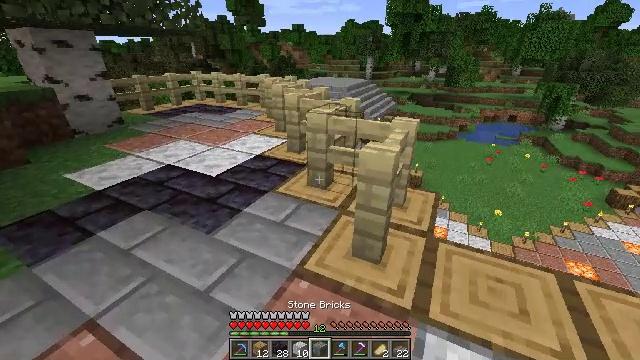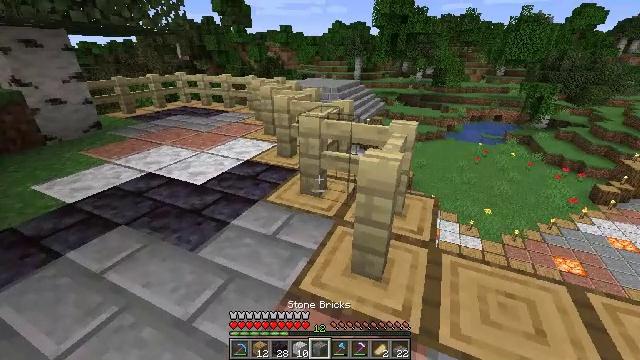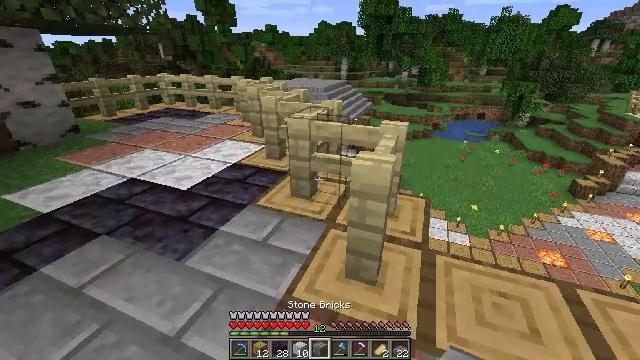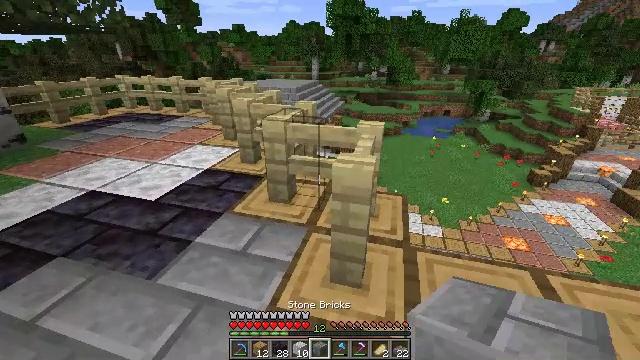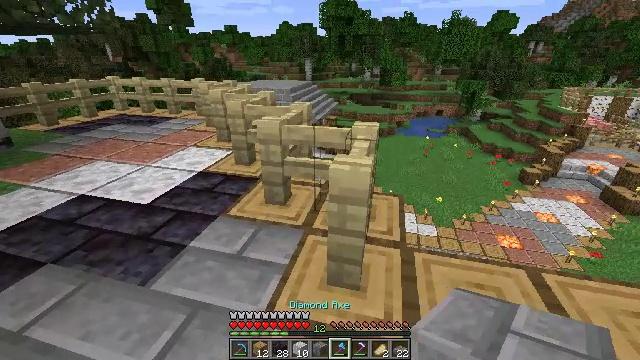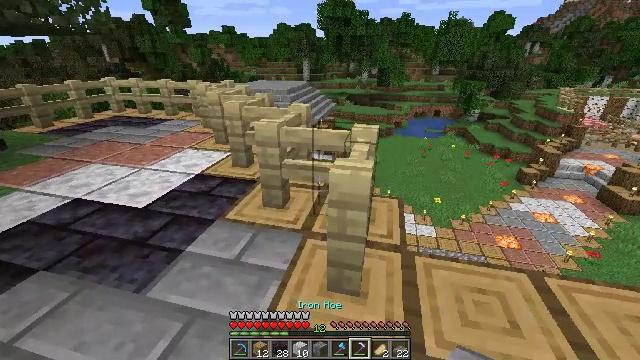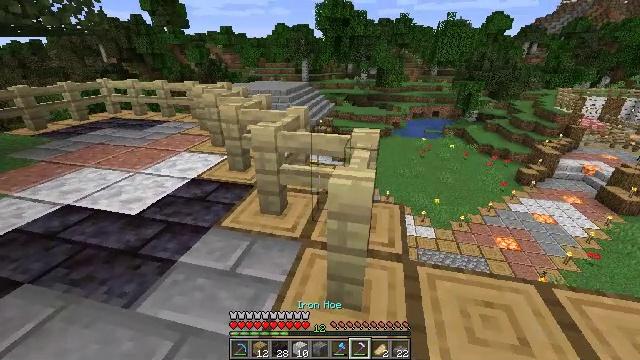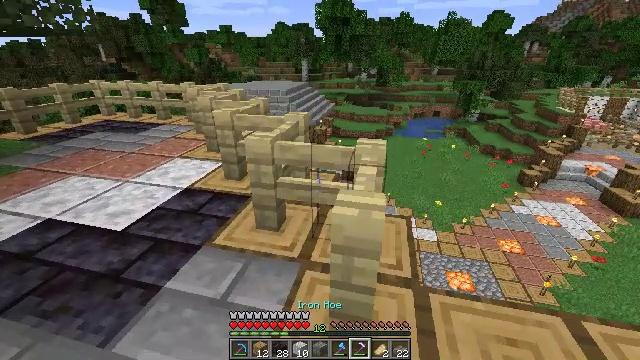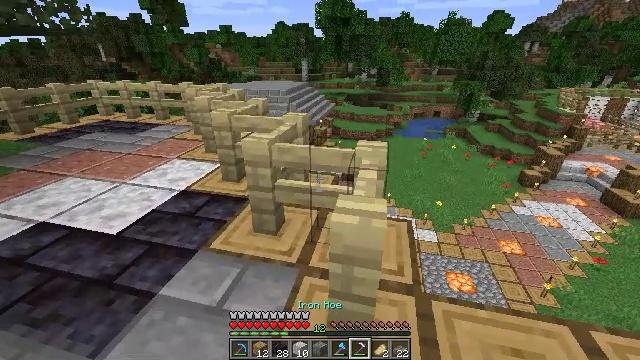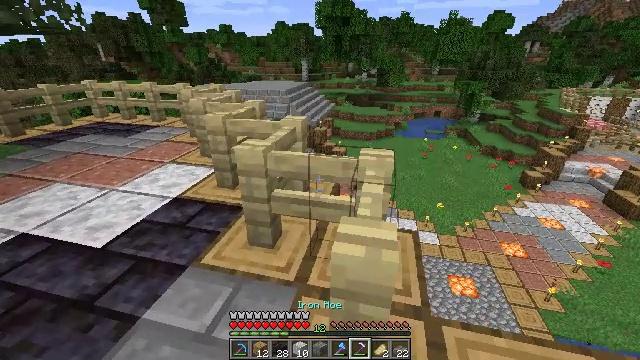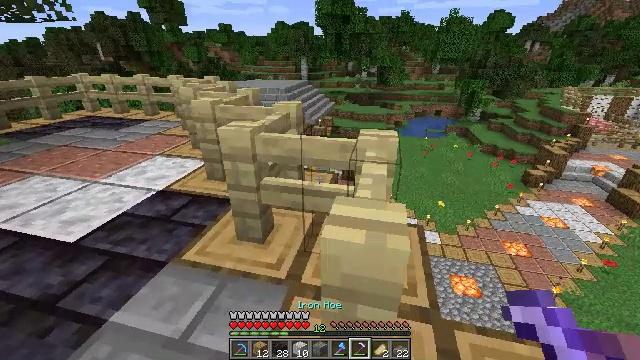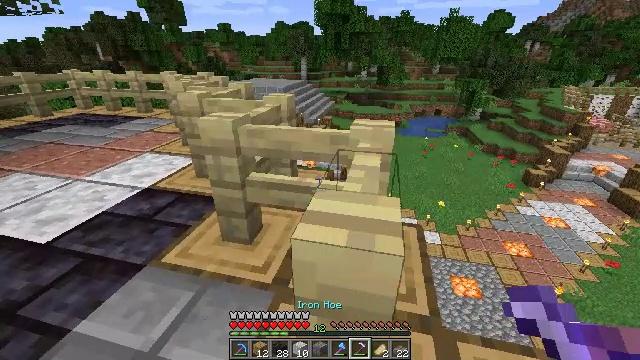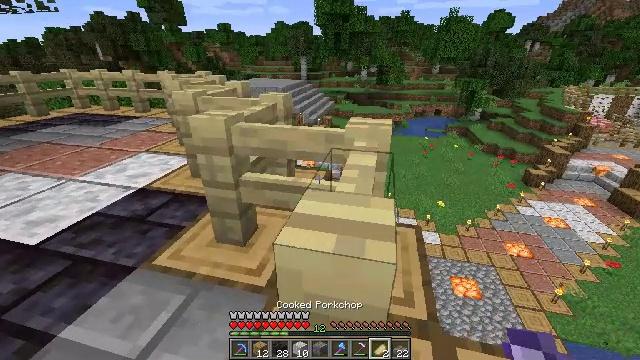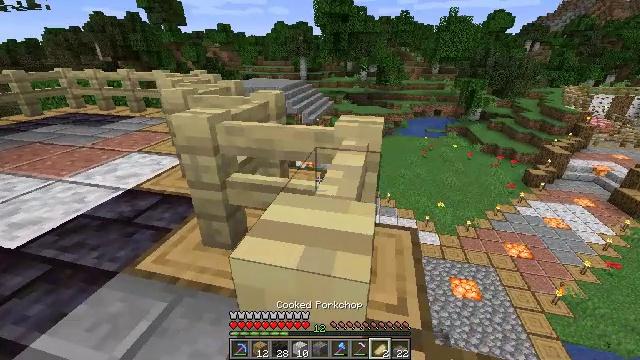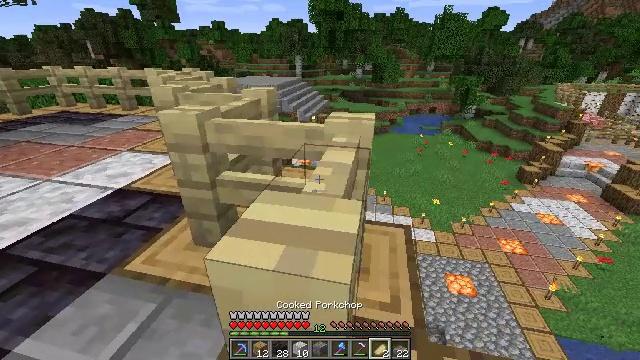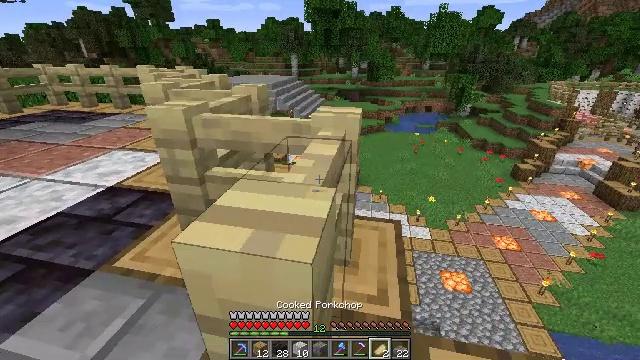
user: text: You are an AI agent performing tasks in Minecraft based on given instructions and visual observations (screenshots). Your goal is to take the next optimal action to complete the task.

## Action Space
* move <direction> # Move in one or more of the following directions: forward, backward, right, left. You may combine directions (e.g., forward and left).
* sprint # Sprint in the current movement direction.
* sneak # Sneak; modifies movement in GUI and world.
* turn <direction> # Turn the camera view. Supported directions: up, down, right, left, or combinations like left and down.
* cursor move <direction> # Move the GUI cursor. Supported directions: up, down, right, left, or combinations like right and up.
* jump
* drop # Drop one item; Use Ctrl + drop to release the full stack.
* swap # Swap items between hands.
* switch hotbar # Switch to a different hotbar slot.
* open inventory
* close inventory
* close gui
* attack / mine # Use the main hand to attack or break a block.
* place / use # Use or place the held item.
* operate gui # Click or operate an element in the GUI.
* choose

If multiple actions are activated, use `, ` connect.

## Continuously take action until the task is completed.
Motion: motion action
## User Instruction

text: Mine the birch fence to collect it.
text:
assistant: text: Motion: turn right
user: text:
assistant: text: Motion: turn right
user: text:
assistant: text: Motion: turn right
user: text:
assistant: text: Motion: turn right
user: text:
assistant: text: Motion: move forward
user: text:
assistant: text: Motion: move forward
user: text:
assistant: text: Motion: move forward
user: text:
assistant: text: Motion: move forward, sneak
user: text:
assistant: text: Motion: move forward and move right, sneak
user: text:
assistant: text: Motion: move forward and move right, sneak
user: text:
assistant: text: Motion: move forward and move right, sneak
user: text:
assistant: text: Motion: move forward and move right, sneak
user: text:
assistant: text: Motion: move forward and move right, sneak
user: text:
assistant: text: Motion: move forward and move right, sneak
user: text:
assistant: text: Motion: move forward, sneak
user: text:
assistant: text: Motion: sneak
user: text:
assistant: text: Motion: sneak
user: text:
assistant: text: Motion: sneak
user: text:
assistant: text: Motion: sneak
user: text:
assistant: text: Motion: sneak
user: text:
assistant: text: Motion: sneak
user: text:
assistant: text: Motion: sneak, turn down
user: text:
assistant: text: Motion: sneak, turn left
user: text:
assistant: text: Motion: sneak
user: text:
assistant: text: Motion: sneak, turn down
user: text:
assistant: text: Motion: sneak
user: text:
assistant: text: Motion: sneak
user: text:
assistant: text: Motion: sneak
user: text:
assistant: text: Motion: sneak
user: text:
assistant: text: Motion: sneak